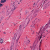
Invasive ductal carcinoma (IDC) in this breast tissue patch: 0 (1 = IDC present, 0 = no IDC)